Chest X-ray:
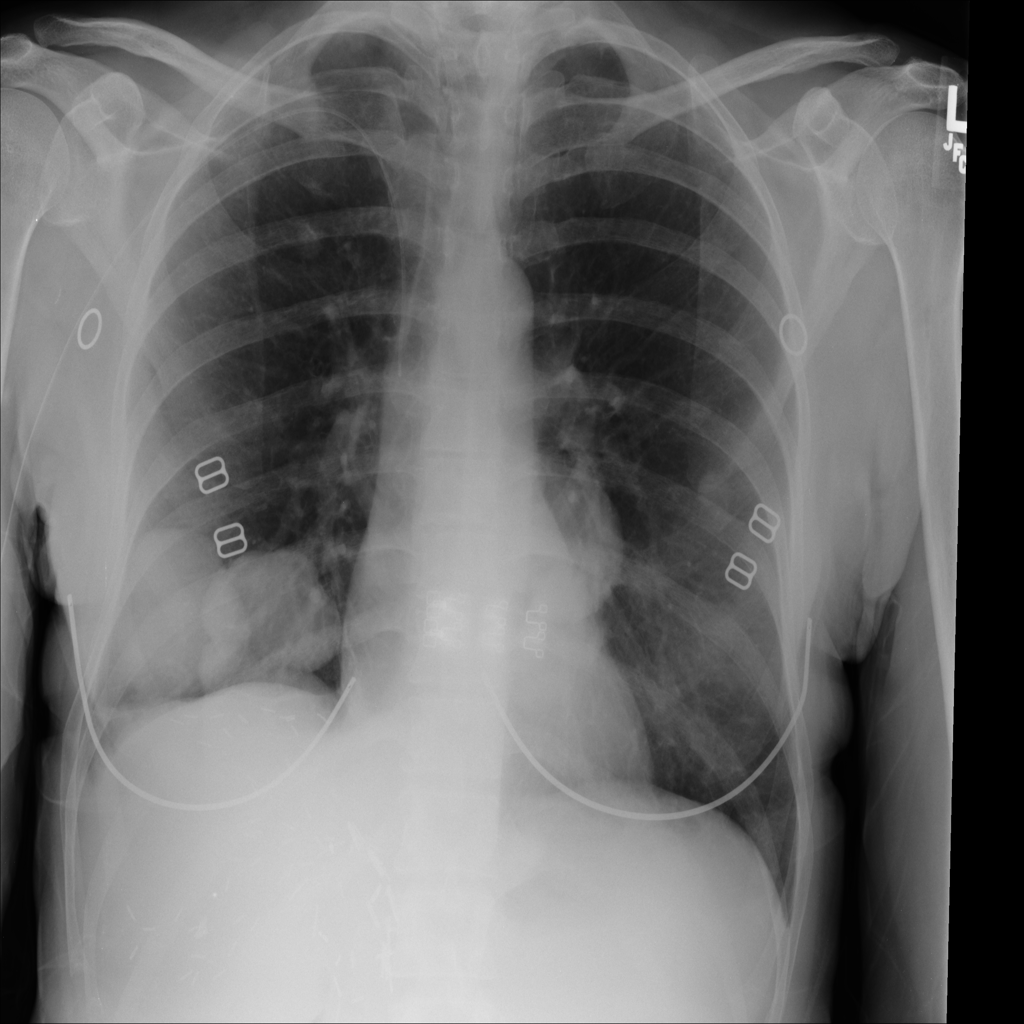
Findings: Nodule, Mass, Effusion
No abnormal finding: no